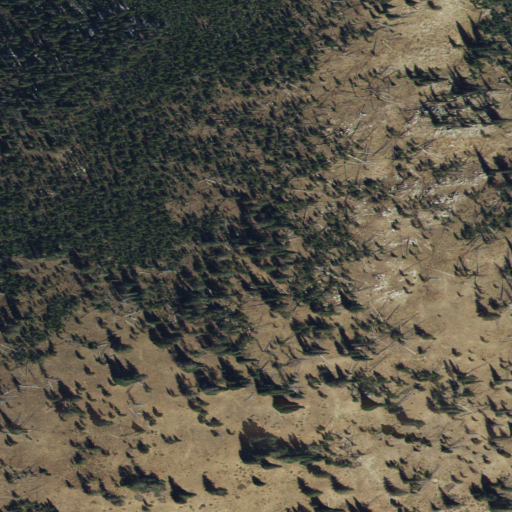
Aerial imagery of mountain in Idaho named Buck Mountain containing shrub, evergreen forest, and grassland